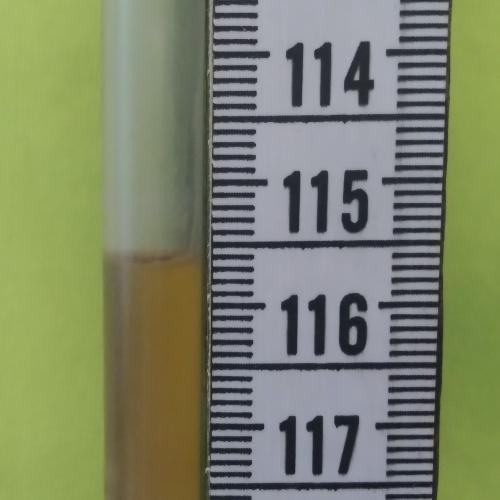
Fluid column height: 115.6 cm